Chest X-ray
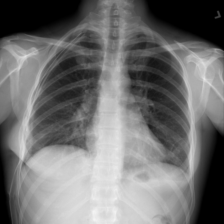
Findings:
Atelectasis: negative
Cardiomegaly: negative
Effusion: negative
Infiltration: negative
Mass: negative
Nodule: negative
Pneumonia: negative
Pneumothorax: negative
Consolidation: negative
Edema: negative
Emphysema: negative
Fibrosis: negative
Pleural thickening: negative
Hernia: negative